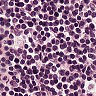
Metastatic tissue present: no